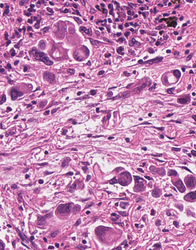
Tumor epithelial tissue: yes
Tumor-associated stroma tissue: yes
Normal tissue: no